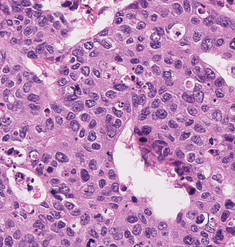
Tumor epithelial tissue: yes
Tumor-associated stroma tissue: no
Normal tissue: no